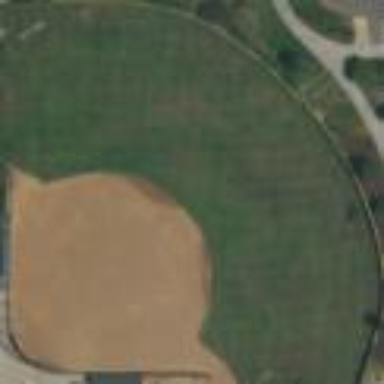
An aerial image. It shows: Baseball pitch for leisure land activities.